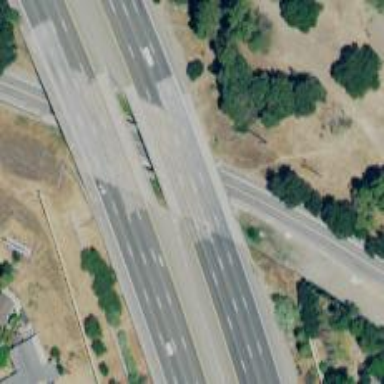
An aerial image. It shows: Bridge over motorway.